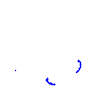
Particle: pion